Field crop: maize
Growth stage: 2
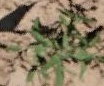
Species: atriplex